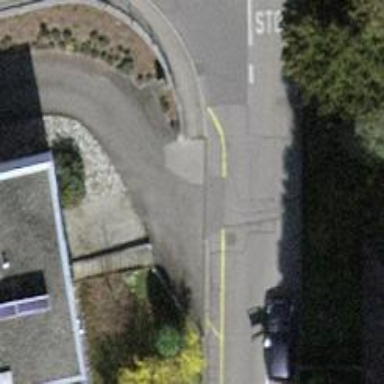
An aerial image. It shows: Sidewalk along the footway.